Interaction volume radius: 5 \u00c5
Interaction volume height: 30 \u00c5
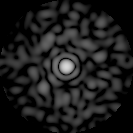
Disorder parameter: 0.8089